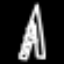
Label: The Eiffel Tower